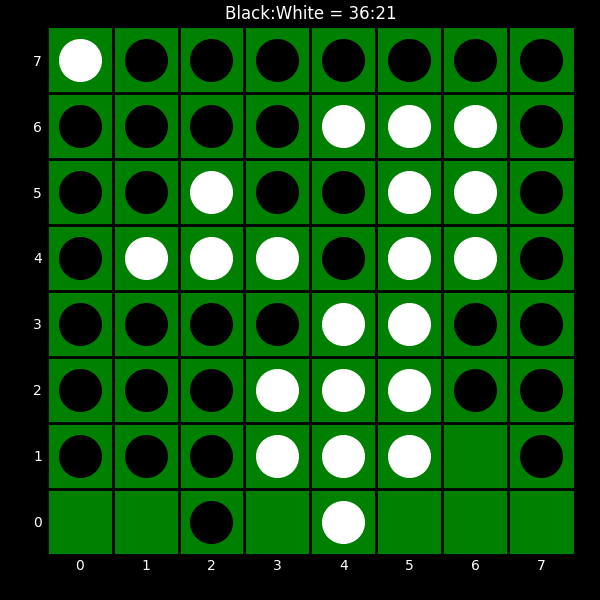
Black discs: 36
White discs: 21